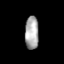
Tissue: skin
Cell type: Epithelial cells
Senescence score: 0.7684
Nuclear area (px): 448
Mean DAPI intensity: 168.1875